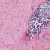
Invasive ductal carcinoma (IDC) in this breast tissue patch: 1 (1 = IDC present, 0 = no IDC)